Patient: sex F, age 48
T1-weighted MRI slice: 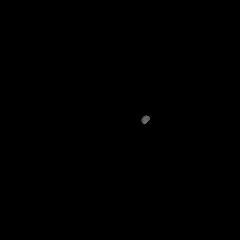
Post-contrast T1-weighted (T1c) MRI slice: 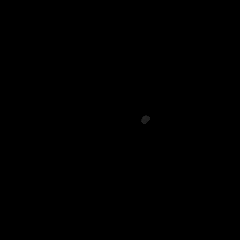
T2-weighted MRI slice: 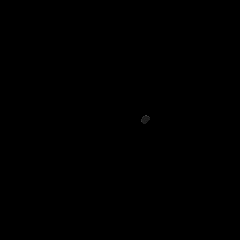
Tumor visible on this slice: no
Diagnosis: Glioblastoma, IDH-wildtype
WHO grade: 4